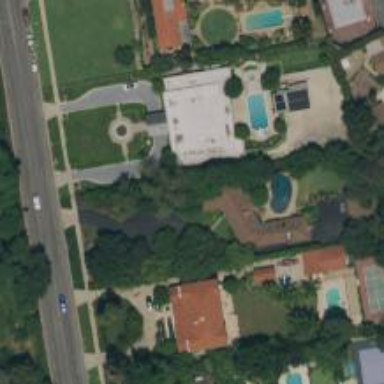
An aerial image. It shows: Driveway.